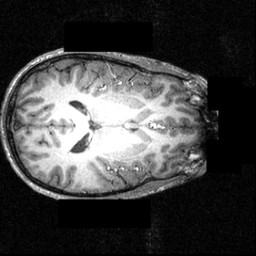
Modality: T1w
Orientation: axial
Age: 23
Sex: male
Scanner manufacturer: siemens
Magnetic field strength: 3.951 T
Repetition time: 1.5 s
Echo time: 0.00335 s